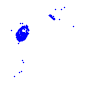
Particle: electron